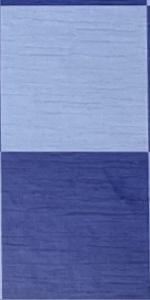
Label: Empty